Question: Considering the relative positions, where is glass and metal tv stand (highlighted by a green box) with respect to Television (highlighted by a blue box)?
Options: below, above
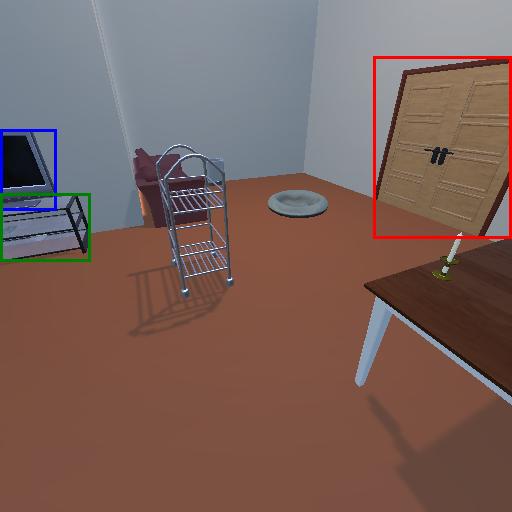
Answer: below